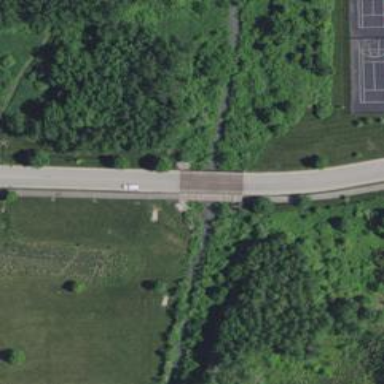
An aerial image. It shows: Path leading to bridge.